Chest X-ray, AP view. Patient: 35 years old, sex F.
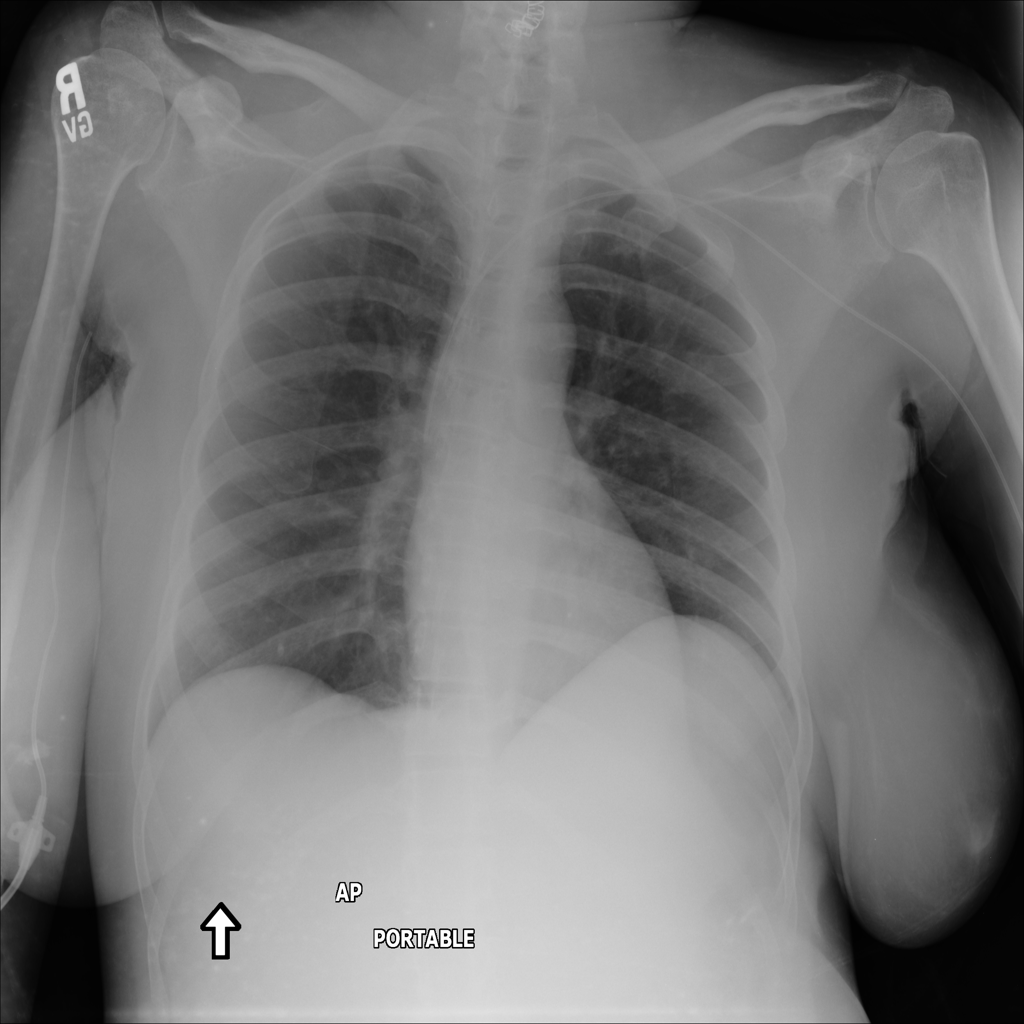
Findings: No Finding